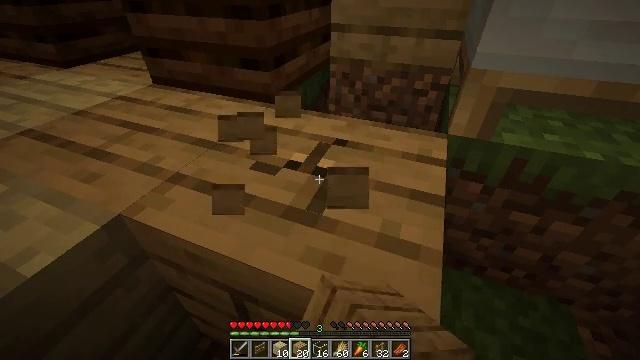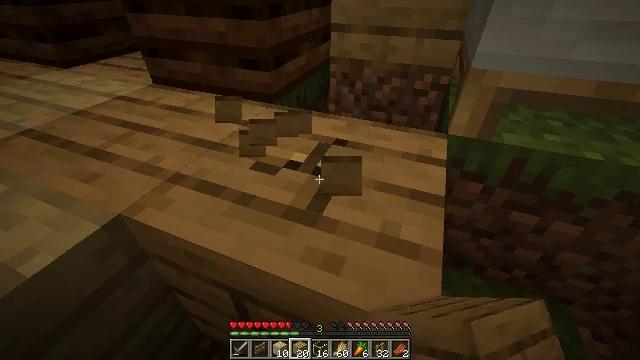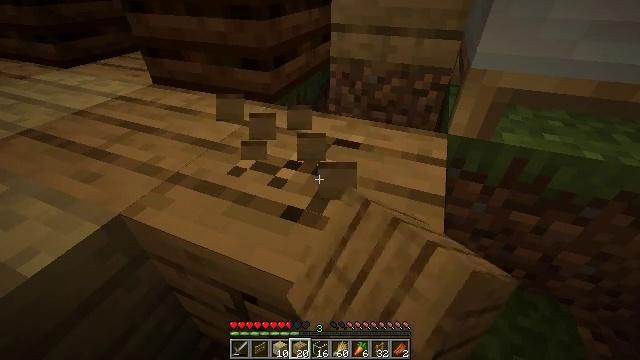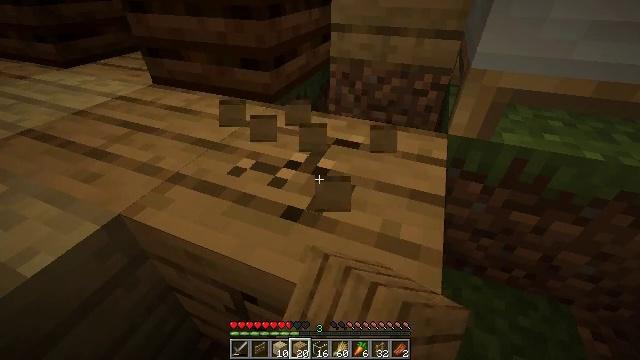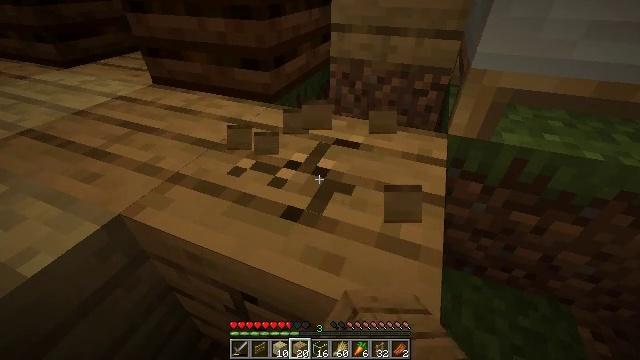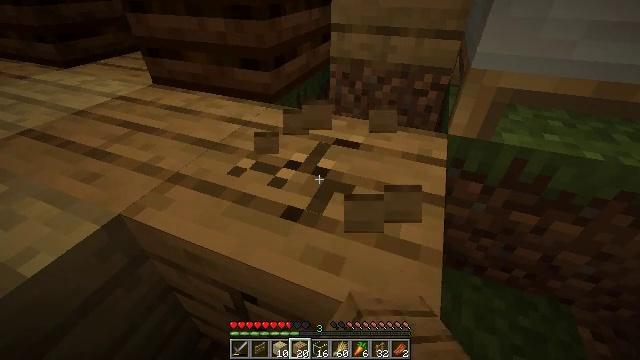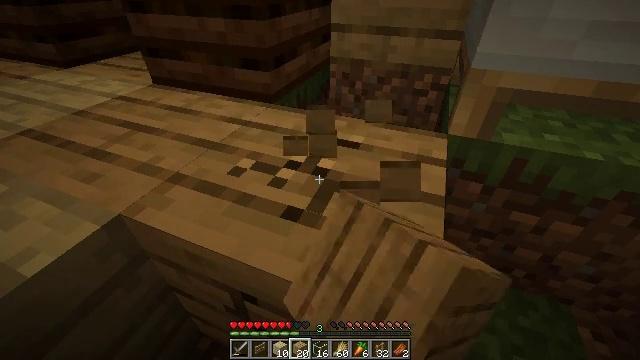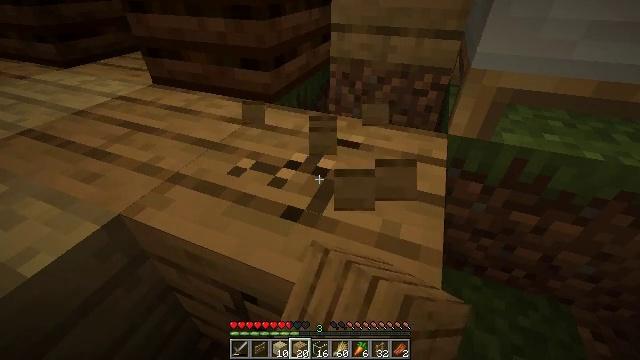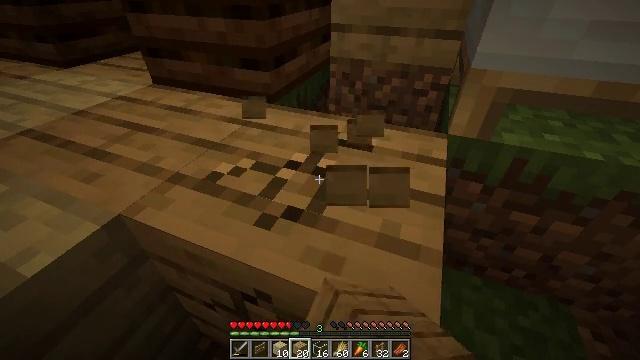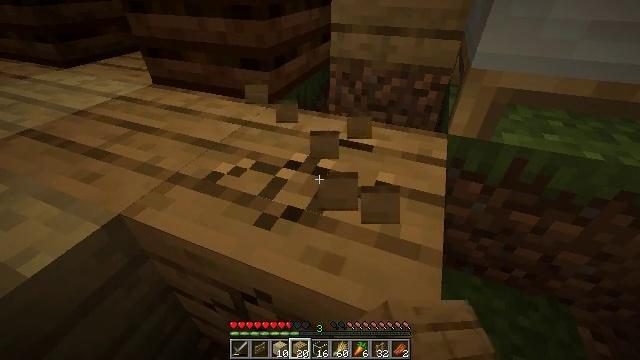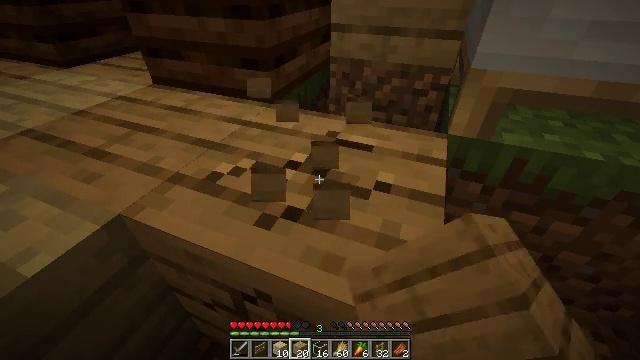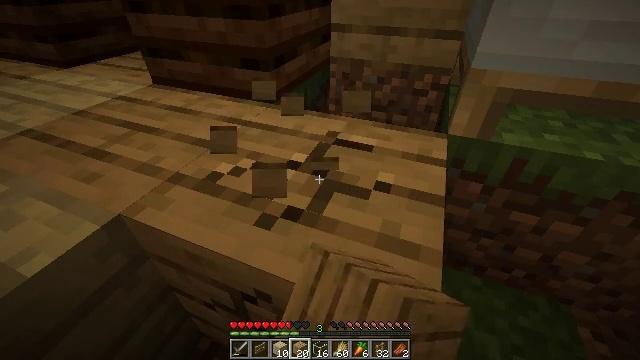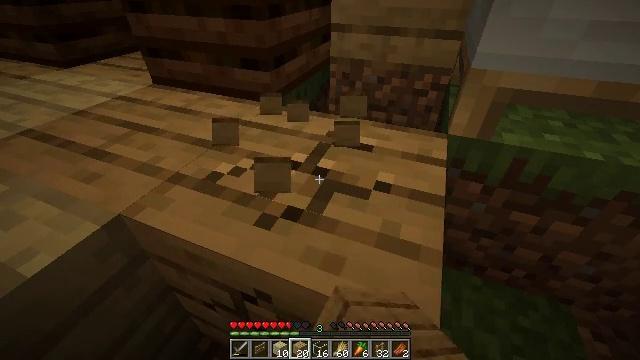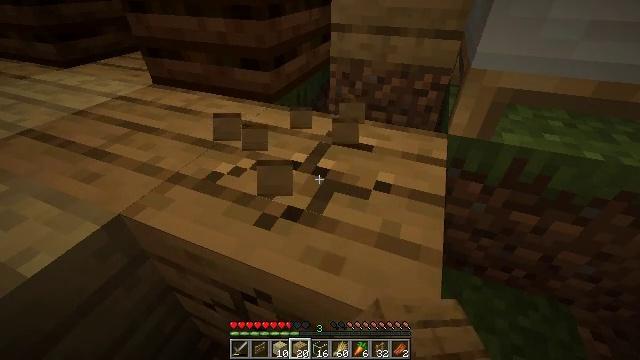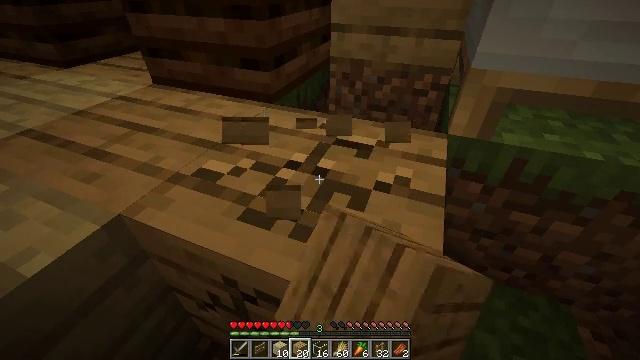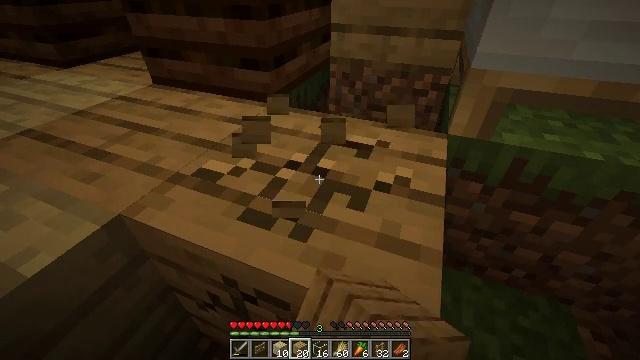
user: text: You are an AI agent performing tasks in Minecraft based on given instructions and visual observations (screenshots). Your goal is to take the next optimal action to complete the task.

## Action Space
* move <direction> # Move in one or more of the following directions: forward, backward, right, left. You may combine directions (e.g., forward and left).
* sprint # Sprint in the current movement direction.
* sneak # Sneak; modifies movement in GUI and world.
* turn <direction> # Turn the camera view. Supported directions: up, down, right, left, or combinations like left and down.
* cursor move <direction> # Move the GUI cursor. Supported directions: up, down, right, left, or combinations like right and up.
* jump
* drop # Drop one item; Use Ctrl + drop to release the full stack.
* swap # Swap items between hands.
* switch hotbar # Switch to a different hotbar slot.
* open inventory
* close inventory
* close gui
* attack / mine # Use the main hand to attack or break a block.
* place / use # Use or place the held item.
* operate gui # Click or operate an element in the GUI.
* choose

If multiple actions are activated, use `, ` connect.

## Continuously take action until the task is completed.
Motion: motion action
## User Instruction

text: Retrieve oak planks from the wooden block.
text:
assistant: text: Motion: attack / mine
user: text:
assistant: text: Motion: attack / mine
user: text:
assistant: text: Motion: attack / mine
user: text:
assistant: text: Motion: attack / mine
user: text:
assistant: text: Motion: attack / mine
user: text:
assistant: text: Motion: attack / mine
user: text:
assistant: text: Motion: attack / mine
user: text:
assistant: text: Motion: attack / mine
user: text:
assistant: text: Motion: attack / mine
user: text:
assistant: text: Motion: attack / mine
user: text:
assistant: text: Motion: attack / mine
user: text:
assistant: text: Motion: attack / mine
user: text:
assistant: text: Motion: attack / mine
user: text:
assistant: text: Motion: attack / mine
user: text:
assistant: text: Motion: attack / mine
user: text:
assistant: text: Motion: attack / mine
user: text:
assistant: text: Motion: attack / mine
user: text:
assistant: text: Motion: attack / mine
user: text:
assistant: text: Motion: attack / mine
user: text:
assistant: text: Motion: attack / mine
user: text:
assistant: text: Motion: attack / mine
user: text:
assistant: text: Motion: attack / mine
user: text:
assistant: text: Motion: attack / mine
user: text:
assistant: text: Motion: attack / mine
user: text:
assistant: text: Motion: attack / mine
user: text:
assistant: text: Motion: attack / mine
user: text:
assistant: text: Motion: attack / mine
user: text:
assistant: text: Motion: attack / mine
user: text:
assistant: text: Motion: attack / mine
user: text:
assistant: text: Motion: attack / mine